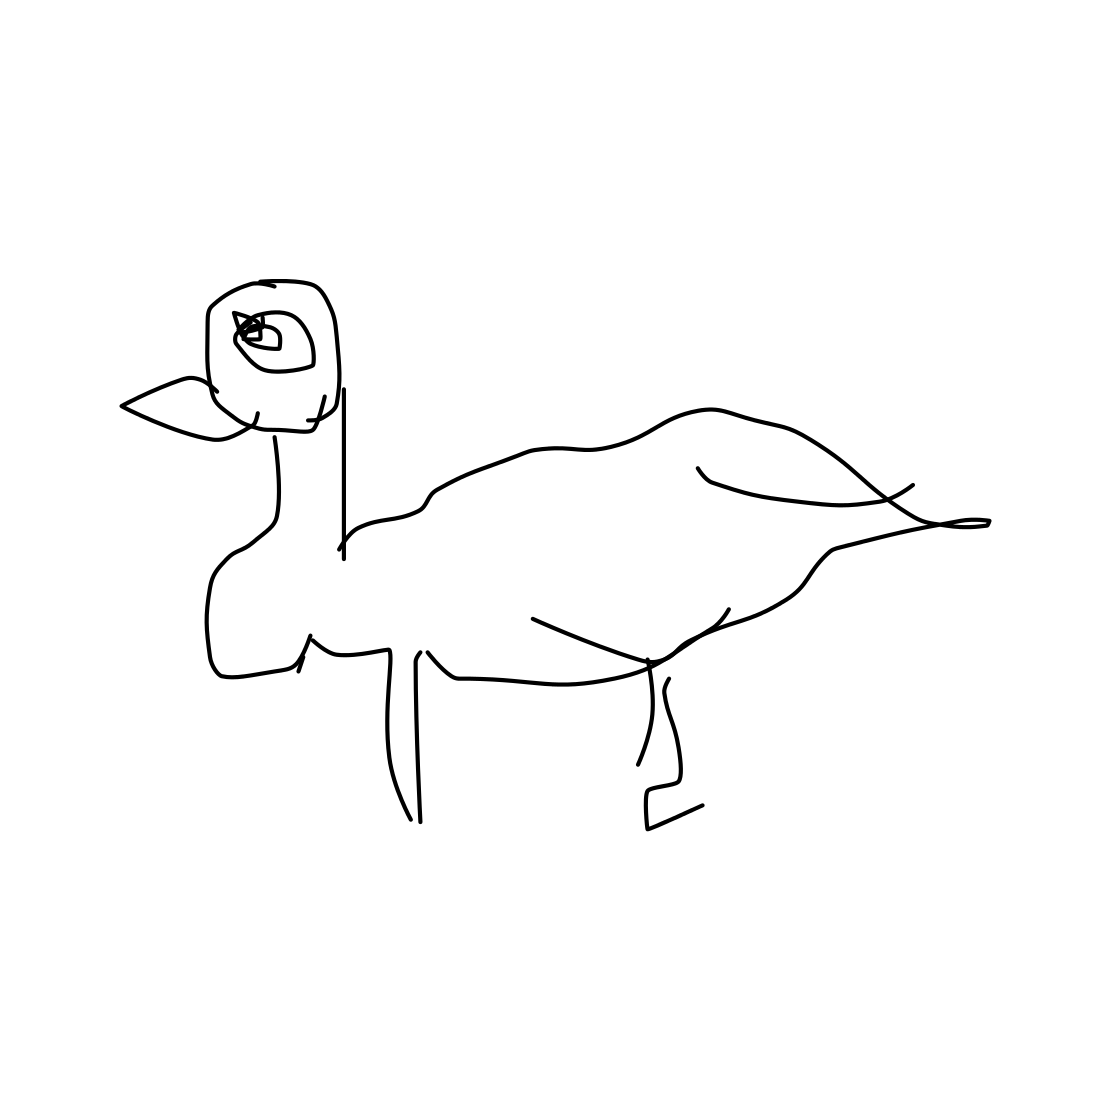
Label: pigeon